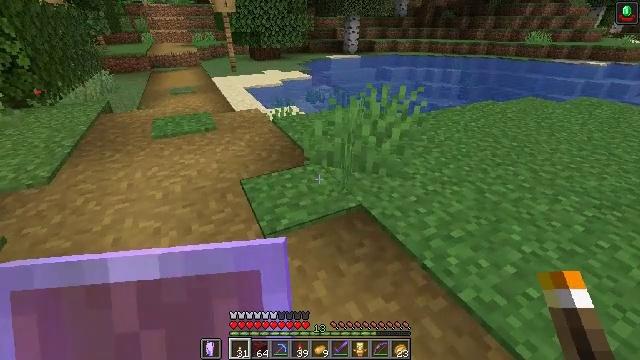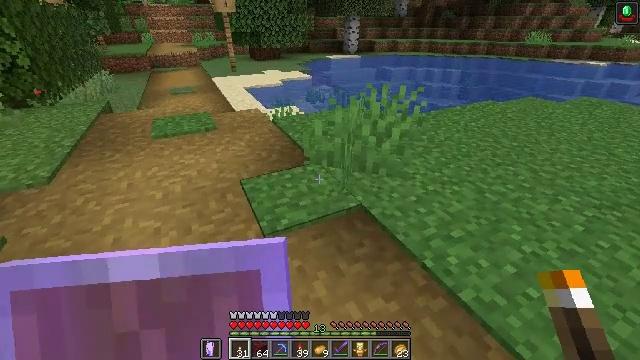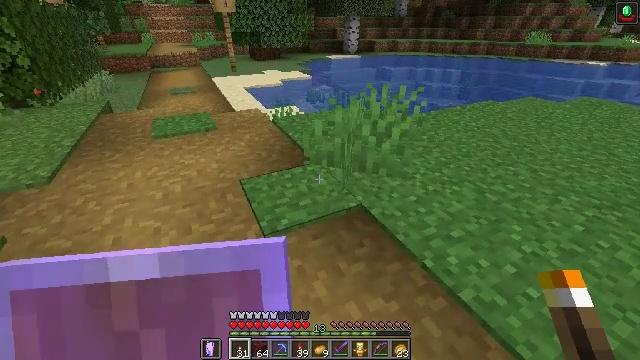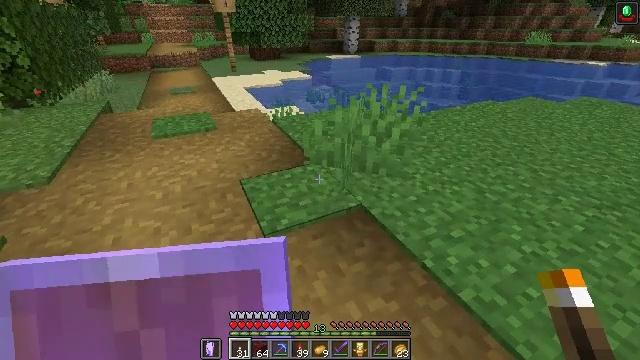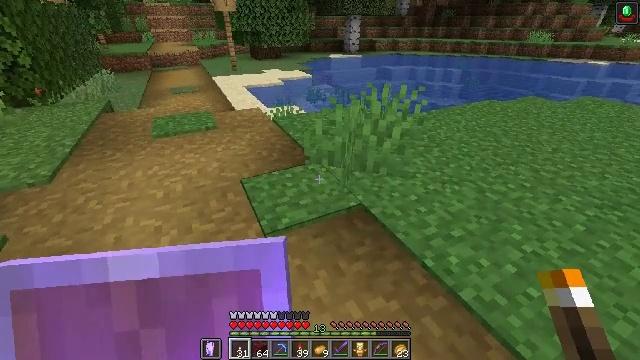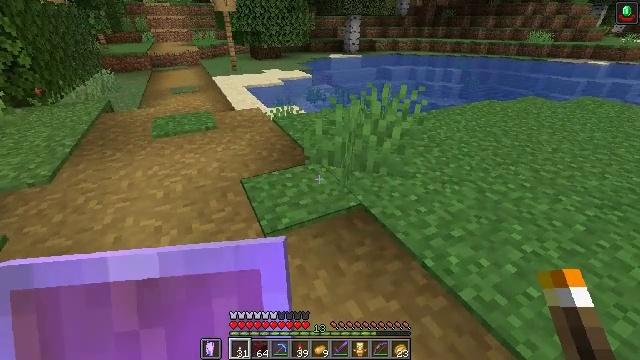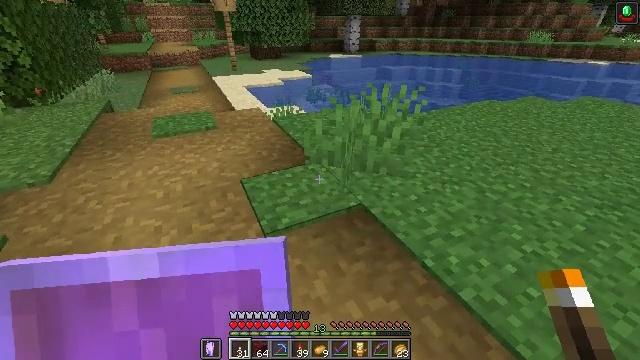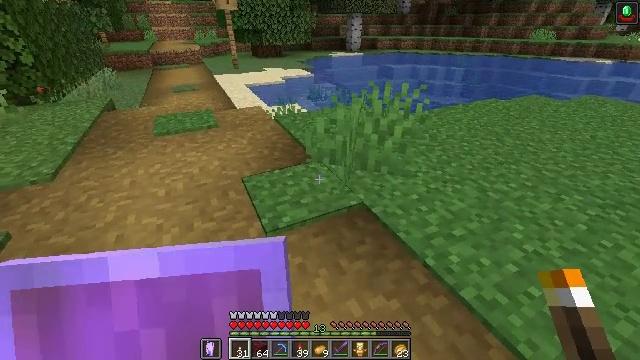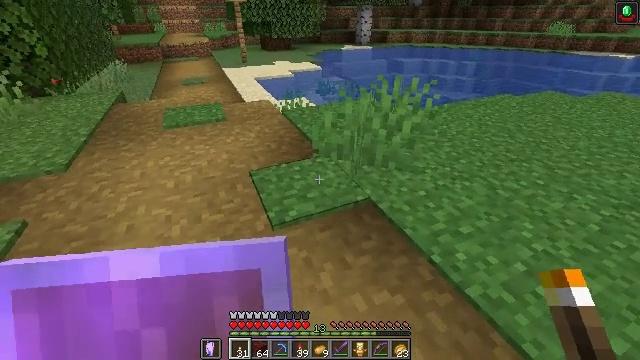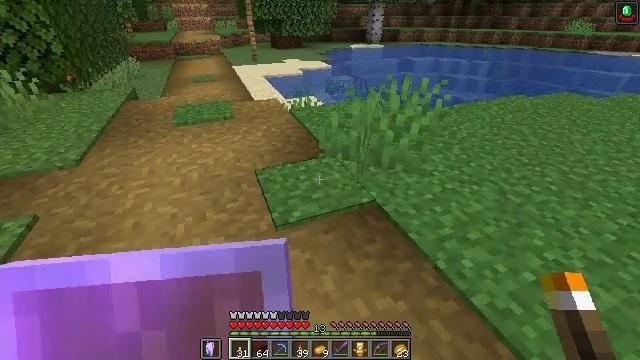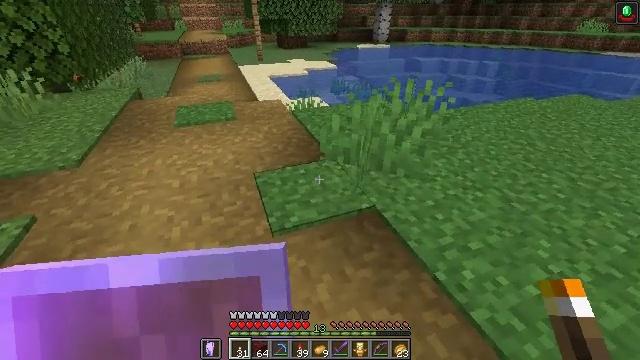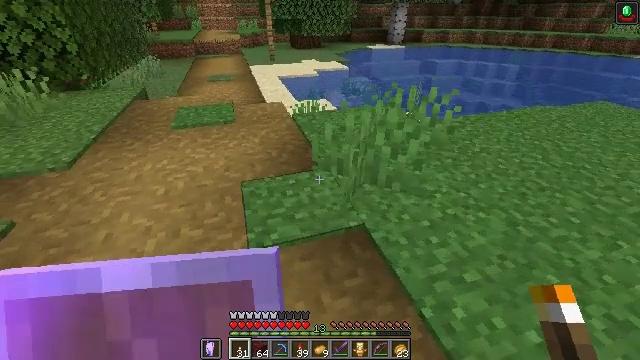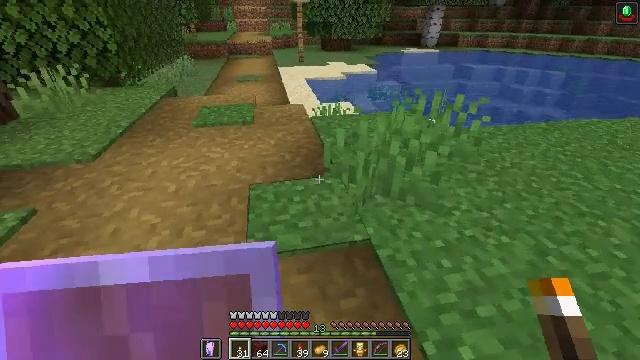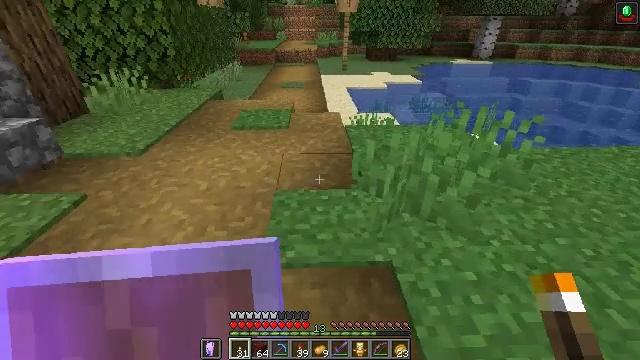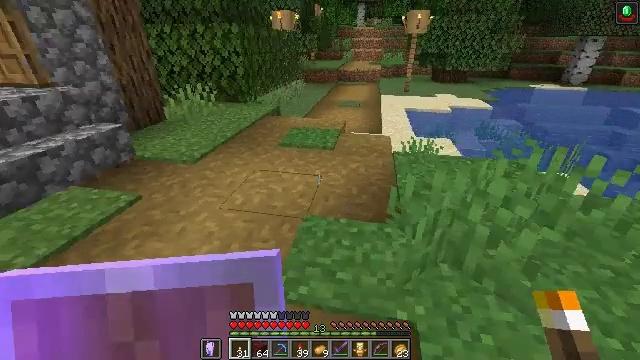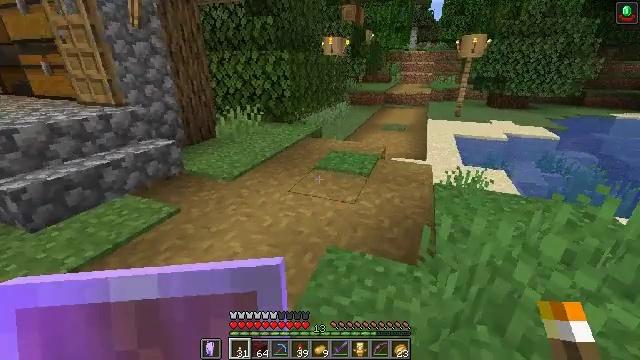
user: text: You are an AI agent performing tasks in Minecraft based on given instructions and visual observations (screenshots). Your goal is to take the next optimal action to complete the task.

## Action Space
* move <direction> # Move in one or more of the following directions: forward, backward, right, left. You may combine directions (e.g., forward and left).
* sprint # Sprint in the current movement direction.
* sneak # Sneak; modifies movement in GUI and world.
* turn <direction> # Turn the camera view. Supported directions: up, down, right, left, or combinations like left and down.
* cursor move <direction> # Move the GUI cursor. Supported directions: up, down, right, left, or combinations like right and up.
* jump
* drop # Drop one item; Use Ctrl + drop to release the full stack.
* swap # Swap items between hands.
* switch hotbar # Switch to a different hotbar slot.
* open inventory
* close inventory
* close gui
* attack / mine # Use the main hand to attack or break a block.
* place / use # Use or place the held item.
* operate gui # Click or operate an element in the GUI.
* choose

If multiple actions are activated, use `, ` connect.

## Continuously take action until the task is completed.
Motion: motion action
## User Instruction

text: Make TNT on the crafting table.
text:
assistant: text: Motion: no_op
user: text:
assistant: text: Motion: no_op
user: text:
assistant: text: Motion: no_op
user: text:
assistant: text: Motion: no_op
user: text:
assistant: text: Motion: no_op
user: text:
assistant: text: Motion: no_op
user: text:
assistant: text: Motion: no_op
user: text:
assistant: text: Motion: turn left and down
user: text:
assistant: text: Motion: move forward and move right, turn left
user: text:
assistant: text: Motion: move forward and move right, turn left
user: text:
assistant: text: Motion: move forward and move right, turn left
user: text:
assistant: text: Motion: move forward and move right, turn left
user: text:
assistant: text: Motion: move forward and move right, turn left and up
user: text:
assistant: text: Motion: move forward and move right, turn left and up
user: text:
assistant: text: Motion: move forward and move right, turn left and up
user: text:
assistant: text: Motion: move forward and move right, turn left and up
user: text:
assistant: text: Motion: move forward and move right, turn left and up
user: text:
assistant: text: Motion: move forward and move right, turn left and up
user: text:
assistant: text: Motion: move forward and move right, turn left and up
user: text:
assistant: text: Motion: move forward and move right, turn left
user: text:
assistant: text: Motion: move forward and move right, turn left
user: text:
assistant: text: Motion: move forward, turn left
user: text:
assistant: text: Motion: move forward, turn left
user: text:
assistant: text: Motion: move forward, turn left
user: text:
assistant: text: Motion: move forward, turn left
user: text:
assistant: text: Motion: move forward, turn left
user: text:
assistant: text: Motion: move forward, turn left
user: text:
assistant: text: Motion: move forward, turn left
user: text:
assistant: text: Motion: move forward
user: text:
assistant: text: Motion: move forward